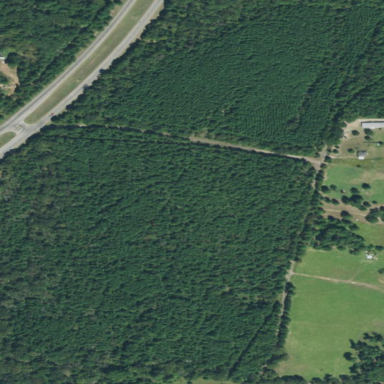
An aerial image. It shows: Evergreen needle-leaved forest.